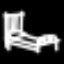
Label: bed